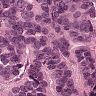
Metastatic tissue present: yes